Interaction volume radius: 5 \u00c5
Interaction volume height: 35 \u00c5
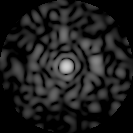
Disorder parameter: 0.8533